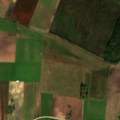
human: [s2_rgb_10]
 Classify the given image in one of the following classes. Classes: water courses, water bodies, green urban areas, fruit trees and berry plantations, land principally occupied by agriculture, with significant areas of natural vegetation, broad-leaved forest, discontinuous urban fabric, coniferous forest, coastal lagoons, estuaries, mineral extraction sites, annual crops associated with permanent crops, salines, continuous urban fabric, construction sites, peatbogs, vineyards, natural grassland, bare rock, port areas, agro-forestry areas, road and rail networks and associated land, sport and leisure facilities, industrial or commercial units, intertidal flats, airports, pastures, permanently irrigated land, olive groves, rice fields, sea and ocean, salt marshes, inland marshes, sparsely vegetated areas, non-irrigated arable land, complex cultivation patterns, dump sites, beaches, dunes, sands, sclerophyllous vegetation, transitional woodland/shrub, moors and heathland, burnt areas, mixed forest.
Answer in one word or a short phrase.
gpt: non-irrigated arable land, pastures, mixed forest